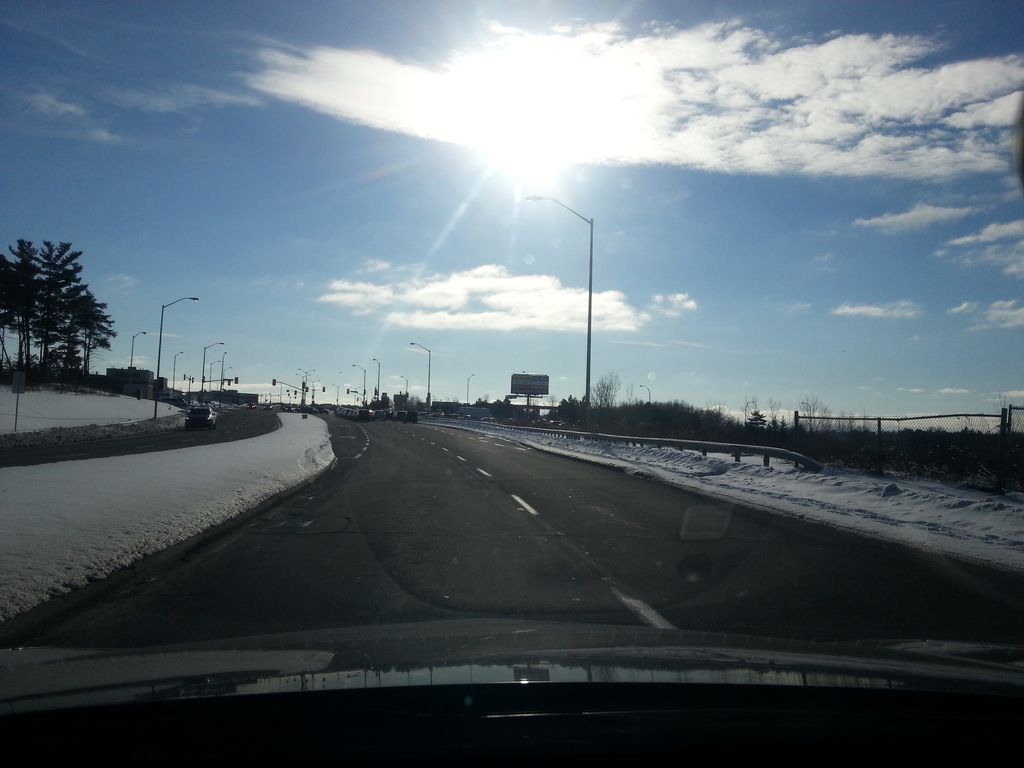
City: ottawa-gatineau